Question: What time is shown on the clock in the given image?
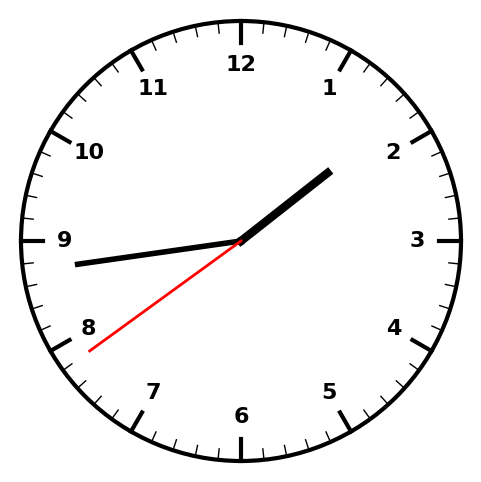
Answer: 01:43:39